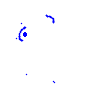
Particle: electron